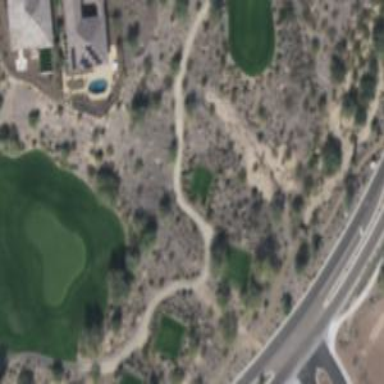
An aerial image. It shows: Path used for both walking and golf.